Question: I am trying my hands on Spring tool suite. I observed that it when you right click on your spring project and select 'run as' then there are many options available out which two are
'7 Maven build Alt+Shift+X,M'
'8 Maven build..'
For me it look like one and the same thing. Still I am not able to figure out the difference between it.

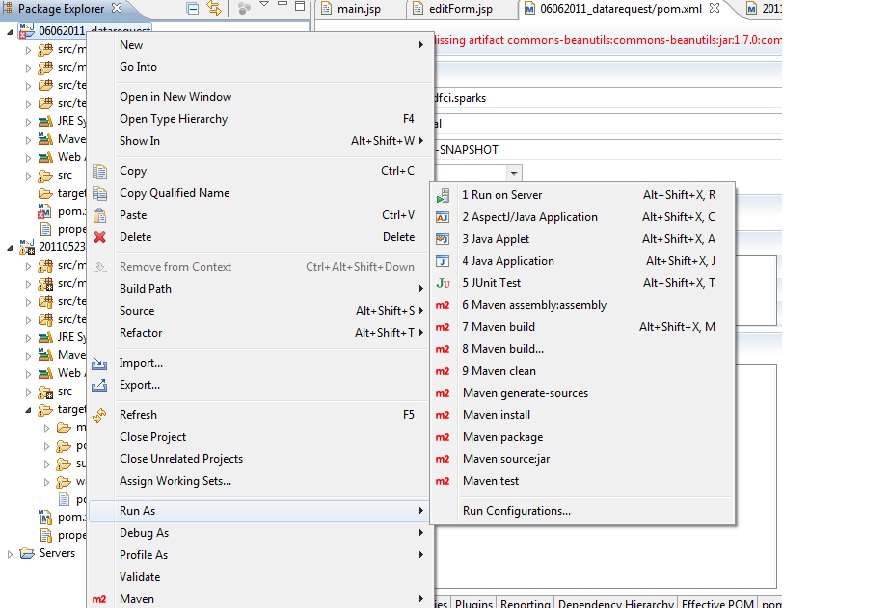
Answer: The first one lets you pick an existing Maven launch configuration. The one with the '...' opens a new launch configuration.